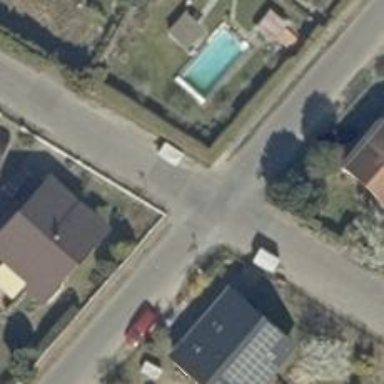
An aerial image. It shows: Asphalt road in residential area.